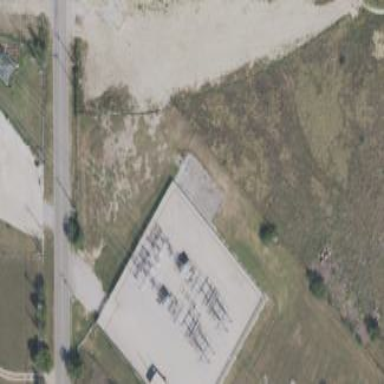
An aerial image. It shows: There is distribution substation enclosed by fence.